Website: crate-barrel
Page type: billing-address
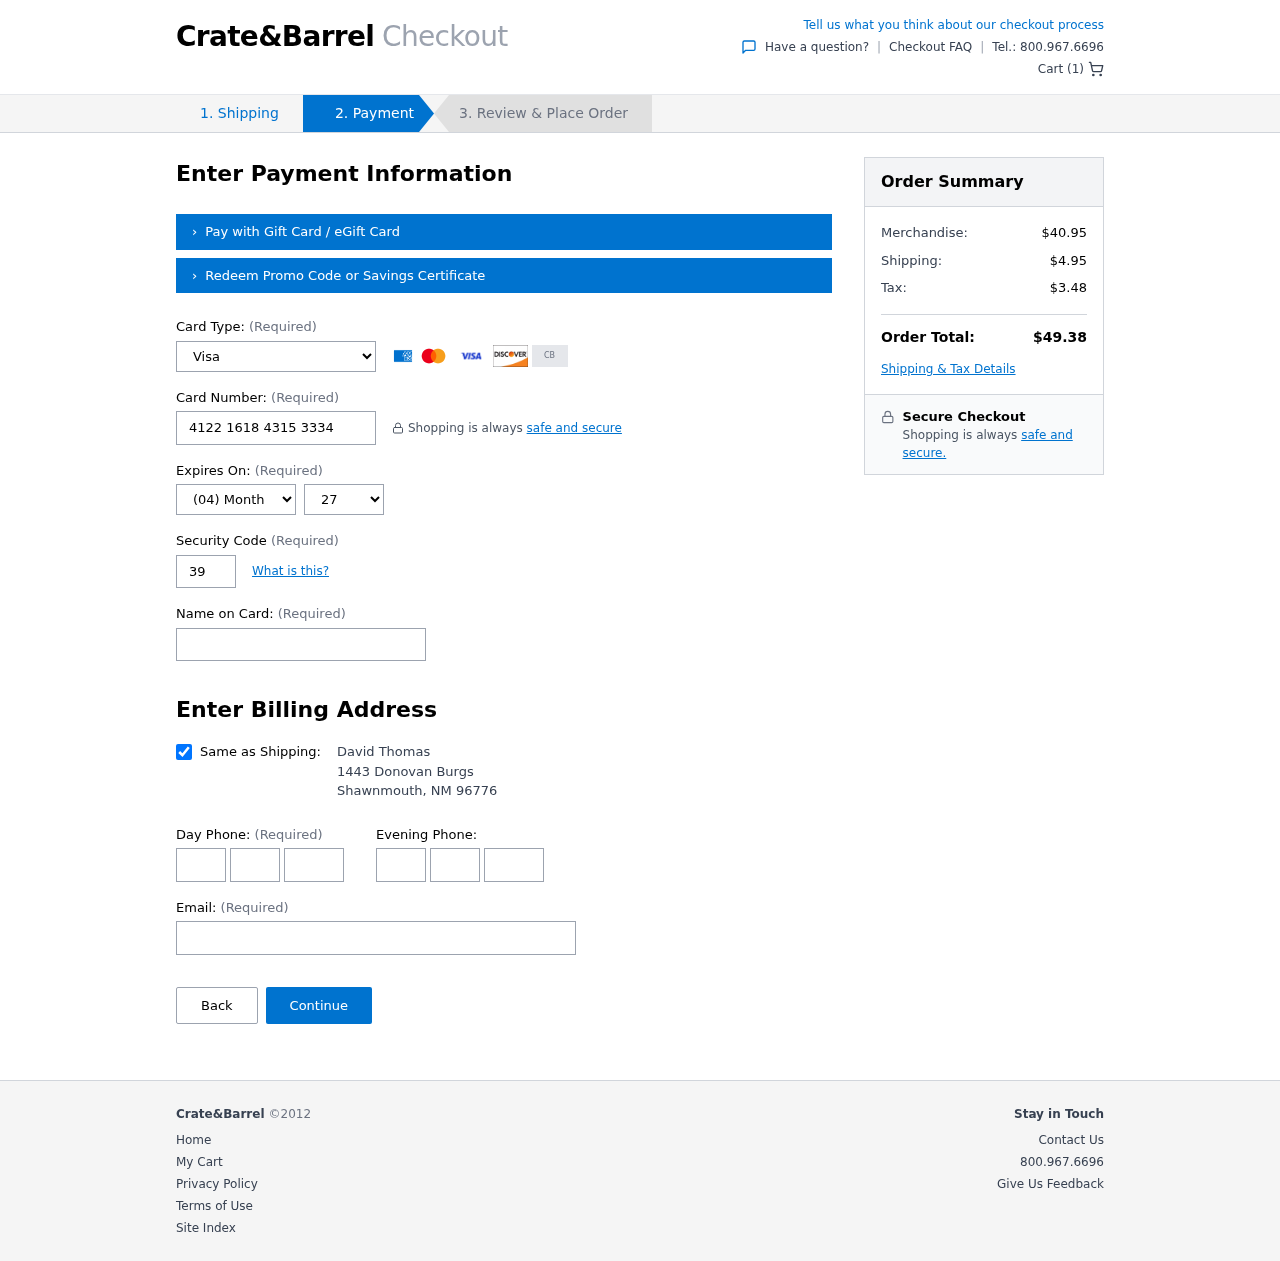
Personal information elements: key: PII_CARD_CVV
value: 399
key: PII_CARD_EXPIRY_MONTH
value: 04
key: PII_CARD_EXPIRY_YEAR
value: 27
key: PII_CARD_NUMBER
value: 4122 1618 4315 3334
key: PII_CARD_TYPE
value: Visa
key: PII_CITY
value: Shawnmouth
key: PII_EMAIL
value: david.thomas@gmail.com
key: PII_FULLNAME
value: David Thomas
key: PII_PHONE_AREA
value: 885
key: PII_PHONE_PREFIX
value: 985
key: PII_PHONE_SUFFIX
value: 6720
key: PII_POSTCODE
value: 96776
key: PII_STATE_ABBR
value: NM
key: PII_STREET
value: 1443 Donovan Burgs
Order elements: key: ORDER_NUM_ITEMS
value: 1
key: ORDER_SUBTOTAL
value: $40.95
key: ORDER_SHIPPING_COST
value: $4.95
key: ORDER_TAX
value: $3.48
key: ORDER_TOTAL
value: $49.38